Question: I'm using the code below (especially 'pushMessage' method) to show some notification to user:
'''
public final class MyApplicationMessageFolder
{
public static final long MyFolderId = 0x1256789012F10123L;
private ApplicationMessageFolder folder_;
private ApplicationIndicator indicator_;
private MyReadableListImpl collection_;
public void pushMessage(String subject, String message)
{
try
{
if (collection_ == null)
{
collection_ = new MyReadableListImpl();
}
if (indicator_ == null)
{
registerFolderAndIndicator();
}
ApplicationMessage am = new MyApplicationMessage(message, subject);
collection_.addMessage(am);
folder_.fireElementAdded(am);
// Update indicator
int size = collection_.size();
indicator_.setValue(size);
indicator_.setVisible(size > 0);
}
catch (Exception e)
{
System.out.println(e.getMessage());
}
}
private void registerFolderAndIndicator()
{
// registration application folder and indicator
ApplicationMessageFolderRegistry amfr =
ApplicationMessageFolderRegistry.getInstance();
folder_ = amfr.getApplicationFolder(MyFolderId );
if (folder_ == null)
{
folder_ =
amfr.registerFolder(MyFolderId , "My Folder", collection_, true);
ApplicationIcon icon =
new ApplicationIcon(image_ = EncodedImage.getEncodedImageResource("my_icon.png"), true);
int status = ApplicationMessage.Status.INCOMING | ApplicationMessage.Status.UNOPENED;
amfr.registerMessageIcon(0, status, icon);
folder_.setSearchProperties(new ApplicationMessageSearchProperties(true));
folder_.addListener(
new ApplicationMessageFolderListener() {
public void actionPerformed(int action, ApplicationMessage[] messages,
ApplicationMessageFolder folder) {
if (action == ApplicationMessageFolderListener.MESSAGE_DELETED) {
for (int i = 0; i < messages.length; i++)
collection_.removeMessage(messages[i]);
indicator_.setValue(collection_.size());
indicator_.setVisible(collection_.size() > 0);
}
}
},
ApplicationMessageFolderListener.MESSAGE_DELETED |
ApplicationMessageFolderListener.MESSAGE_MARKED_OPENED |
ApplicationMessageFolderListener.MESSAGE_MARKED_UNOPENED,
ApplicationDescriptor.currentApplicationDescriptor());
ApplicationMenuItem[] menu = new ApplicationMenuItem[] {
new ApplicationMenuItem(0) {
public String toString() {
return "Go to application";
}
public Object run(Object context) {
return null;
}
}
};
amfr.registerMessageMenuItems(0, status, menu,
ApplicationDescriptor.currentApplicationDescriptor());
amfr.setBulkMarkOperationsSupport(0, status, true, false);
ApplicationIndicatorRegistry air = ApplicationIndicatorRegistry.getInstance();
air.register(new ApplicationIcon(EncodedImage
.getEncodedImageResource("bar_icon_25.png")),
false, false);
indicator_ = air.getApplicationIndicator();
}
}
class MyApplicationMessage implements ApplicationMessage
{
private String message_;
private String subject_;
private long timestamp_;
public MyApplicationMessage(String message, String subject) {
message_ = message;
subject_ = subject;
timestamp_ = new Date().getTime();
}
public String getContact() {
return "HelloWorld";
}
public Object getCookie(int cookieId) {
return null;
}
public Object getPreviewPicture() {
return image_;
}
public String getPreviewText() {
return message_;
}
public int getStatus() {
return ApplicationMessage.Status.UNOPENED;
}
public String getSubject() {
return subject_;
}
public long getTimestamp() {
return timestamp_;
}
public int getType() {
return 0x01;
}
}
private class MyReadableListImpl implements ReadableList {
private final Vector messages;
MyReadableListImpl() {
messages = new Vector();
}
public Object getAt(final int index) {
return messages.elementAt(index);
}
public int getAt(final int index, final int count,
final Object[] elements, final int destIndex) {
return 0;
}
public int getIndex(final Object element) {
return messages.indexOf(element);
}
public int size() {
return messages.size();
}
void addMessage(final ApplicationMessage message) {
messages.addElement(message);
}
void removeMessage(final ApplicationMessage message) {
messages.removeElement(message);
}
}
}
'''
I can see my messages in my Message folder, But I still can't see them in notification bar

Can anyone explain why I see empty notification bar?
Thanks
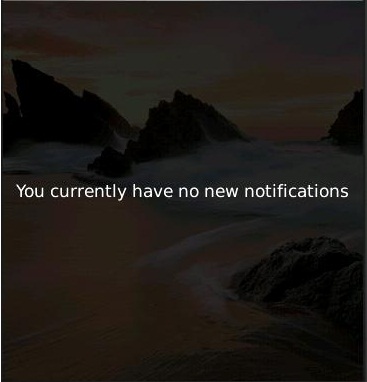
Answer: To see messges in notification drop-down list there is need use instead:
'''
ApplicationFolderIntegrationConfig config = new
ApplicationFolderIntegrationConfig(true, true,
ApplicationDescriptor.currentApplicationDescriptor());
folder_ = amfr.registerFolder(MyFolderId , "My Folder", collection_, config);
'''
instead:
'''
folder_ = amfr.registerFolder(MyFolderId , "My Folder", collection_, true);
'''